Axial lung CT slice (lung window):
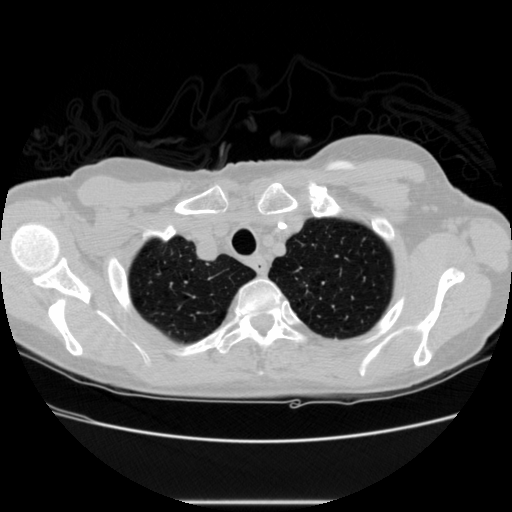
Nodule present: no